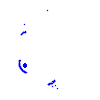
Particle: pion